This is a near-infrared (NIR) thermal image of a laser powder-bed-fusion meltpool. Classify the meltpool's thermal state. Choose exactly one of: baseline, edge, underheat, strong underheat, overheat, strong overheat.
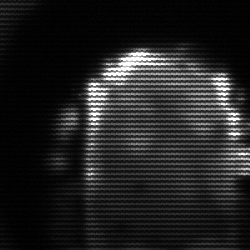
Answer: baseline